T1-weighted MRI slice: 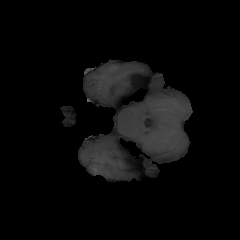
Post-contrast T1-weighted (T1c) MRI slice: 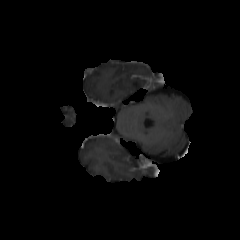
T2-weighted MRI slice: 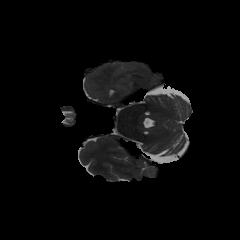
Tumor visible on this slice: no